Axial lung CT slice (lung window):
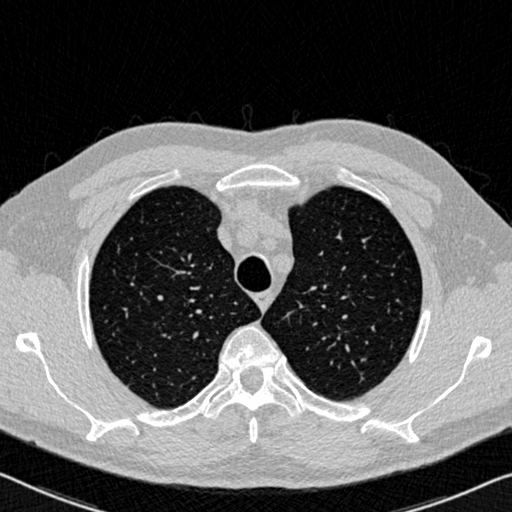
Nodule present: no